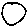
Label: circle